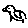
Label: bird